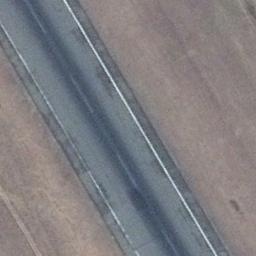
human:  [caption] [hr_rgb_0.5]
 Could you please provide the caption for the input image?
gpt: The runway goes through the clearing .

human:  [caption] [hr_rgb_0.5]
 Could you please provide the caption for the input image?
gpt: The runway is surrounded by open space .

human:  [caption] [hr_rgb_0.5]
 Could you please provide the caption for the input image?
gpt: The runway is on the bare land .

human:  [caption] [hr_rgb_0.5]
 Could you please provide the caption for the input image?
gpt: Next to the runway is brown bare ground with white line markings on the runway .

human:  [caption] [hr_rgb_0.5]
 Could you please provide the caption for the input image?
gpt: There are brown bare land beside the runway .